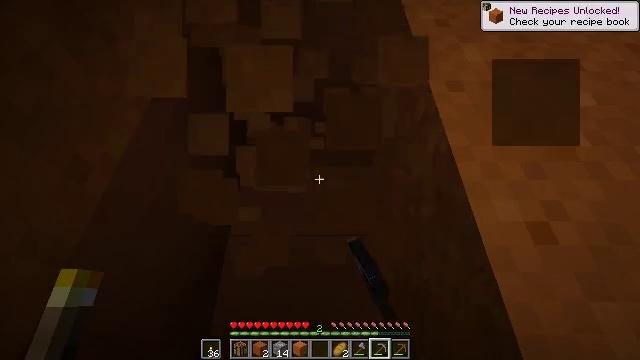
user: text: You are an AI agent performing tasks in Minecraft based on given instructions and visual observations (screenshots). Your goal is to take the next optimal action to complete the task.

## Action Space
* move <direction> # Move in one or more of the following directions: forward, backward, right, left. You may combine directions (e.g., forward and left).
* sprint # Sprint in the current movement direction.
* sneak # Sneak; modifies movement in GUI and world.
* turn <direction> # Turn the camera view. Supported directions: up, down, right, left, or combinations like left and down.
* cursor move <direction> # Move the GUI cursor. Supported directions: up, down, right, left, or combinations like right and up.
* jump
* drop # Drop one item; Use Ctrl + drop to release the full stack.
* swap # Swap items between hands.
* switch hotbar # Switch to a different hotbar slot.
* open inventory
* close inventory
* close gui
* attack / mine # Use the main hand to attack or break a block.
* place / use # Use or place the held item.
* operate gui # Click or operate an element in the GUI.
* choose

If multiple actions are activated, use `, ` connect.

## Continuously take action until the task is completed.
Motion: motion action
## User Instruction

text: Collect red sand from a desert biome.
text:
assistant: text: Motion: attack / mine